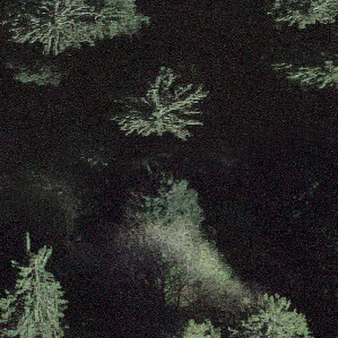
Label: other